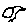
Label: bird